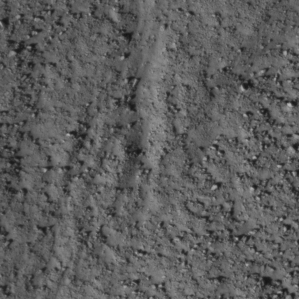
Label: non_frost